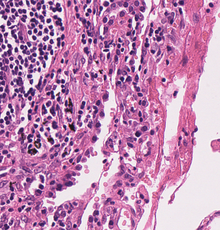
Tumor epithelial tissue: yes
Tumor-associated stroma tissue: yes
Normal tissue: no